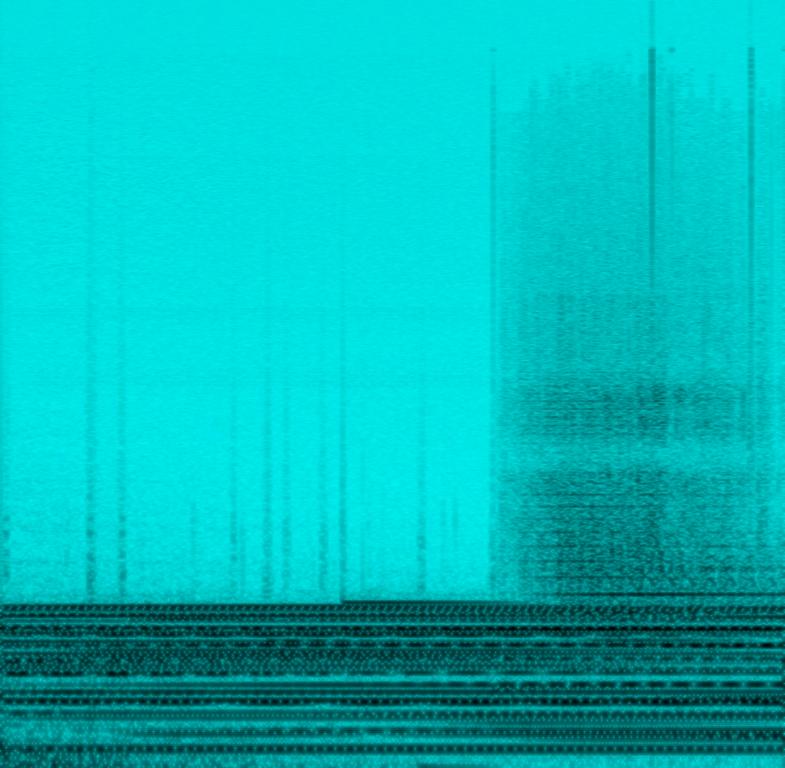
This song features the sound of glass being shattered. There are no voices in this clip. A synth plays a backing sound and holds the chord for the duration of the clip. Toward the end, the sound of wind is played. There are no other instruments in this clip.